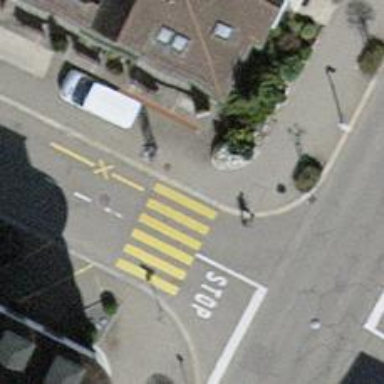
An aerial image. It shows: Kerb barrier.